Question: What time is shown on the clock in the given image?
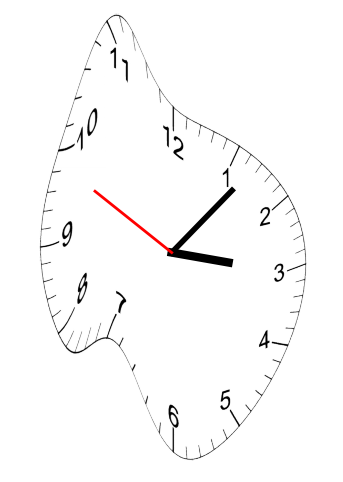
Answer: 03:06:49